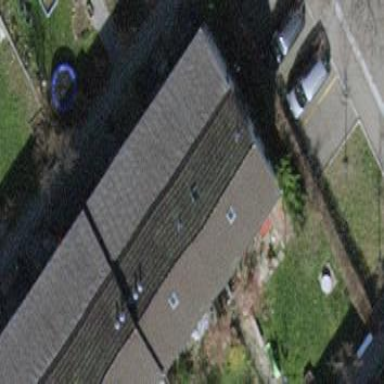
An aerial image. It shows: House with tiled roof.